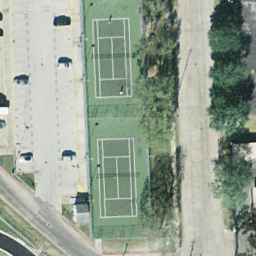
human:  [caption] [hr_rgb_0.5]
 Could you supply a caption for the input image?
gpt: Two tennis courts are surrounded by some many plants .

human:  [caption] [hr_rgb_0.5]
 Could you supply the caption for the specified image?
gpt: There are two tennis courts arranged neatly with a road beside .

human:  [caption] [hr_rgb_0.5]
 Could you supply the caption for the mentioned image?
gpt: There are two tennis courts surrounded by some trees and a road beside .

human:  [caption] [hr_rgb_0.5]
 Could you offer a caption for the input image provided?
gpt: Two tennis courts arranged neatly with some plants surrounded .

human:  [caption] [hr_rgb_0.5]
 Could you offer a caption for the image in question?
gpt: There are two tennis courts arranged neatly and a road beside .